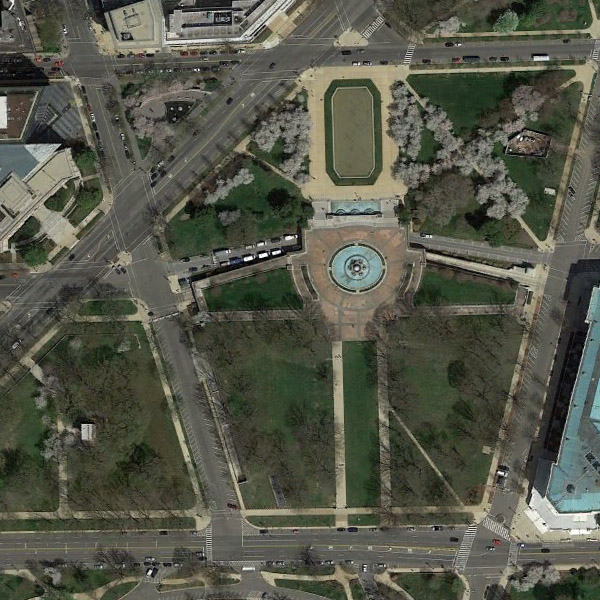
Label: Square